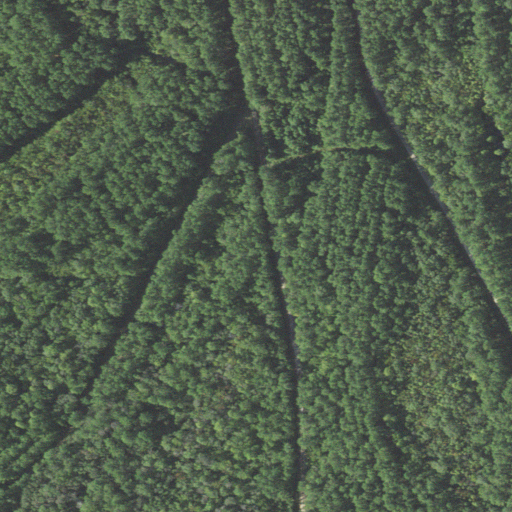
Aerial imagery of island in North Carolina named Clifton Island containing only woody wetlands